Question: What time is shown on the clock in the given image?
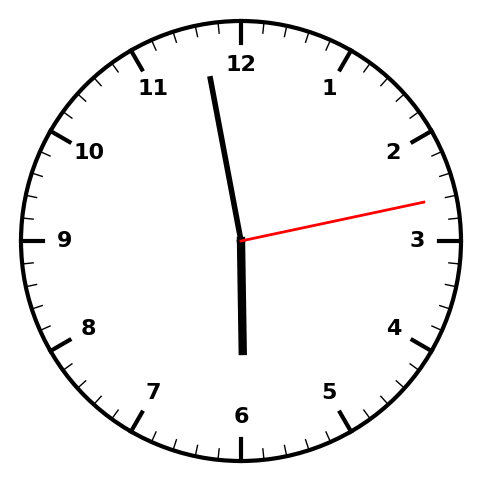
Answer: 05:58:13